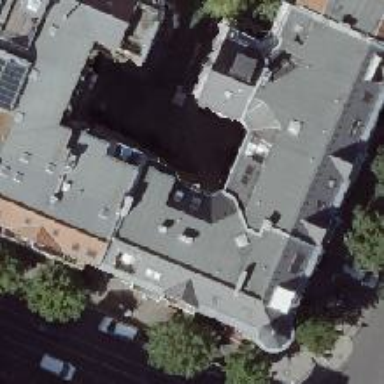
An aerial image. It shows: Residential building with uniquely designed quadruple saltbox roof.